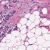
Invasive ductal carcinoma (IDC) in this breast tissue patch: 0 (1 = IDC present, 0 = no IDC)